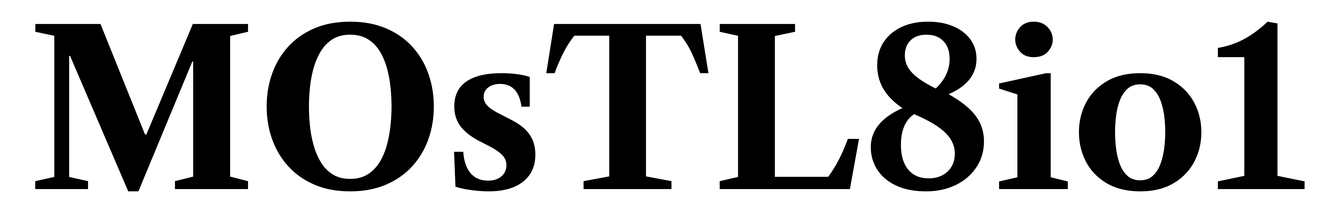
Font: LibreCaslonText_Bold